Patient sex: M
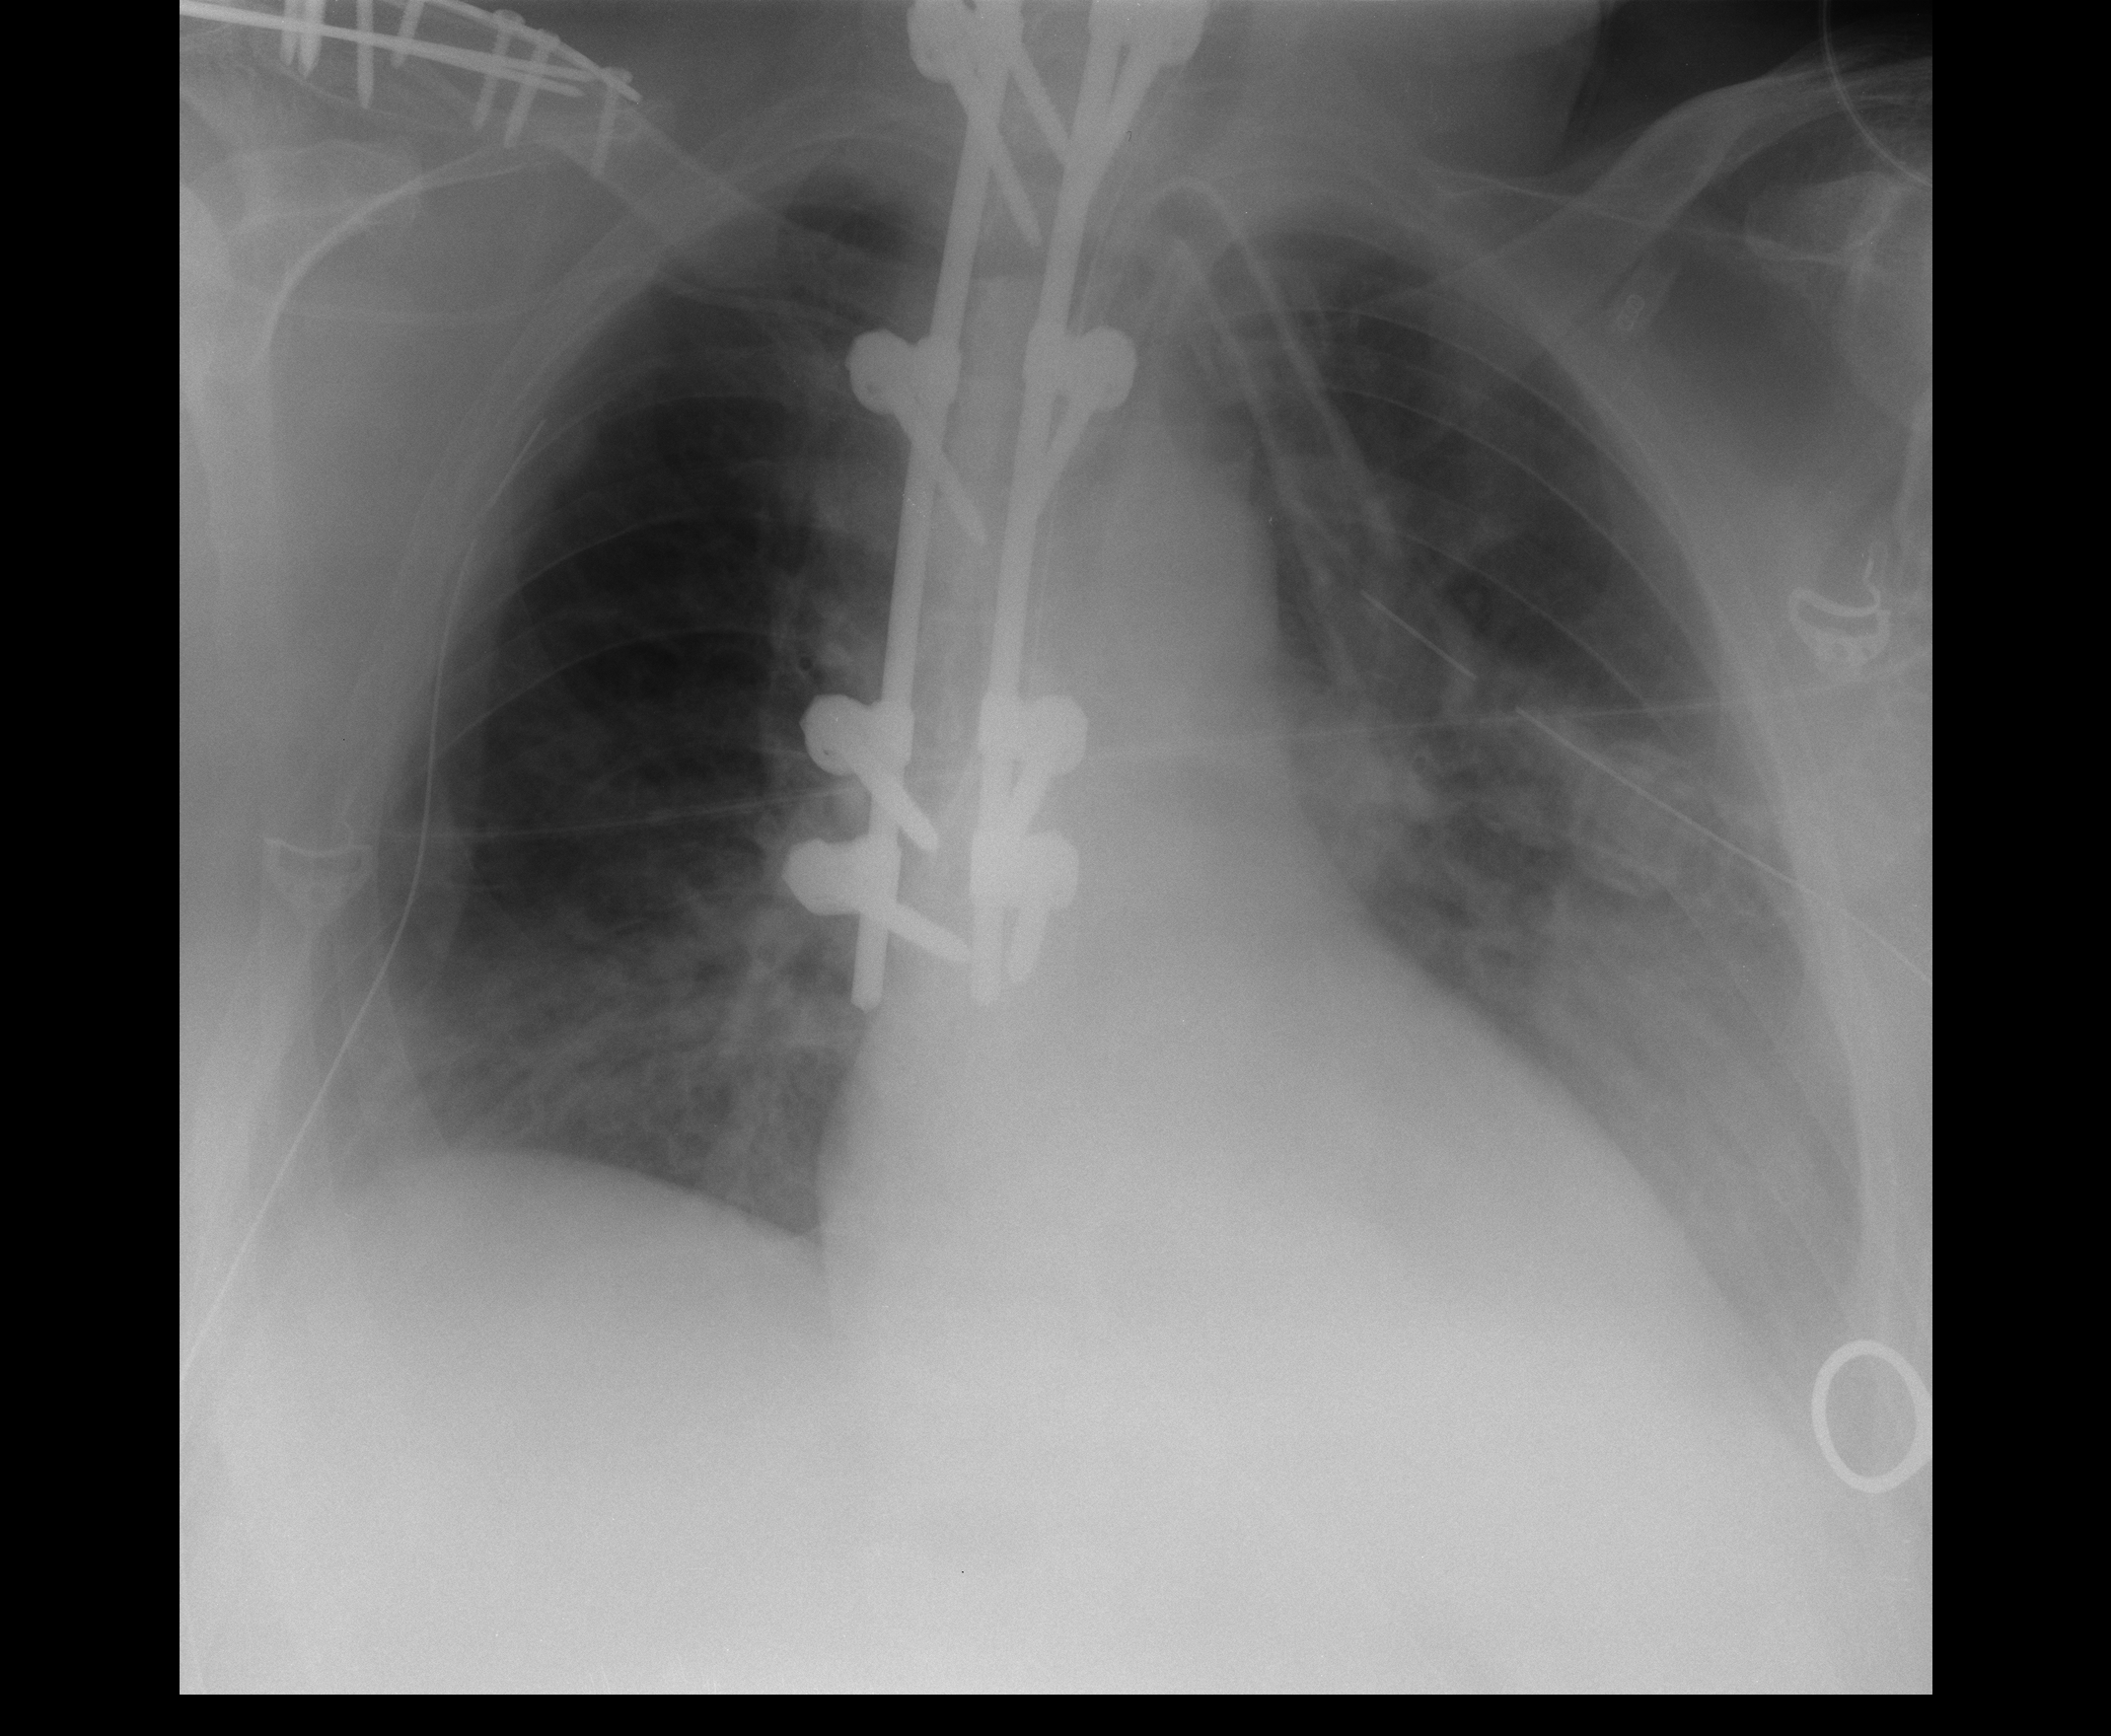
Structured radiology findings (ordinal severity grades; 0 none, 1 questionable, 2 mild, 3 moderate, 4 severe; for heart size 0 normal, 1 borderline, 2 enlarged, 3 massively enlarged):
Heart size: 1
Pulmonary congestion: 2
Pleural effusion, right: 1
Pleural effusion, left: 1
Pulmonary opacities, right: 0
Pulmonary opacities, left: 0
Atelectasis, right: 2
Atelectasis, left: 2